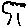
Label: tree